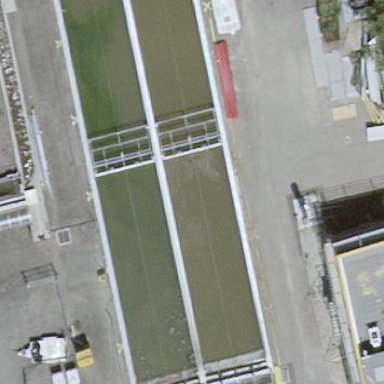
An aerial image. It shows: Image of wastewater.